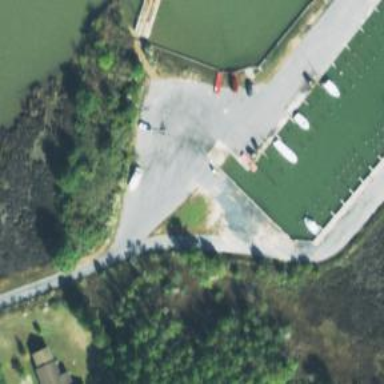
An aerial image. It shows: Slipway on leisure land.